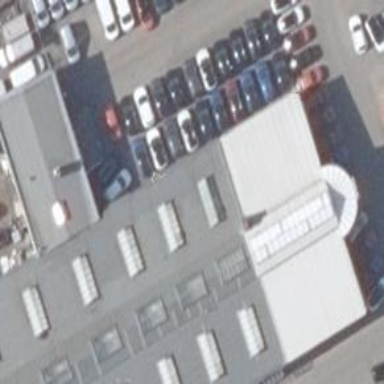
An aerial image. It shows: Building housing car shop.